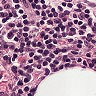
Metastatic tissue present: no